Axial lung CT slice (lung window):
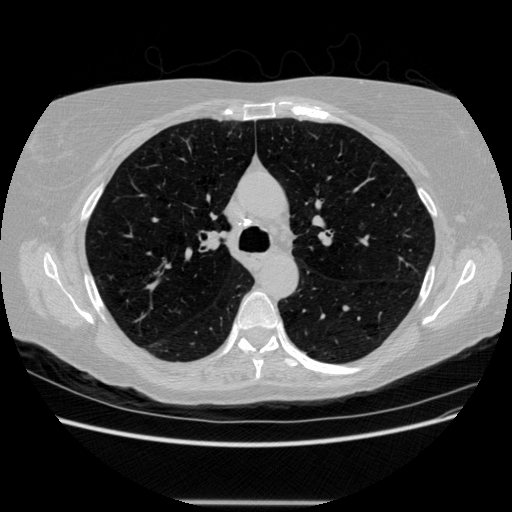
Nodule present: no